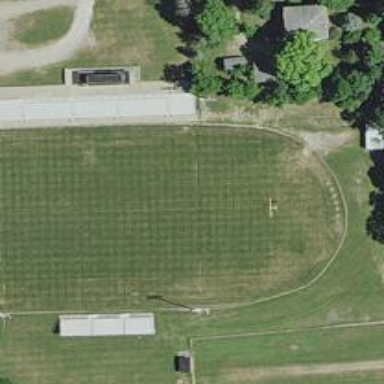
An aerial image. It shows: American football pitch.